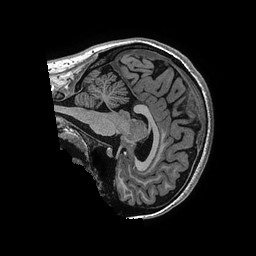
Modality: T1w
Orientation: sagittal
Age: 22
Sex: female
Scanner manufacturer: ge
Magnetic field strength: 3 T
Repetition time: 0.006952 s
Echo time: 0.00292 s